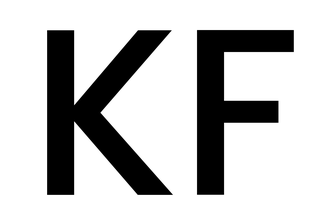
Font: Poppins-Medium